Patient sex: M
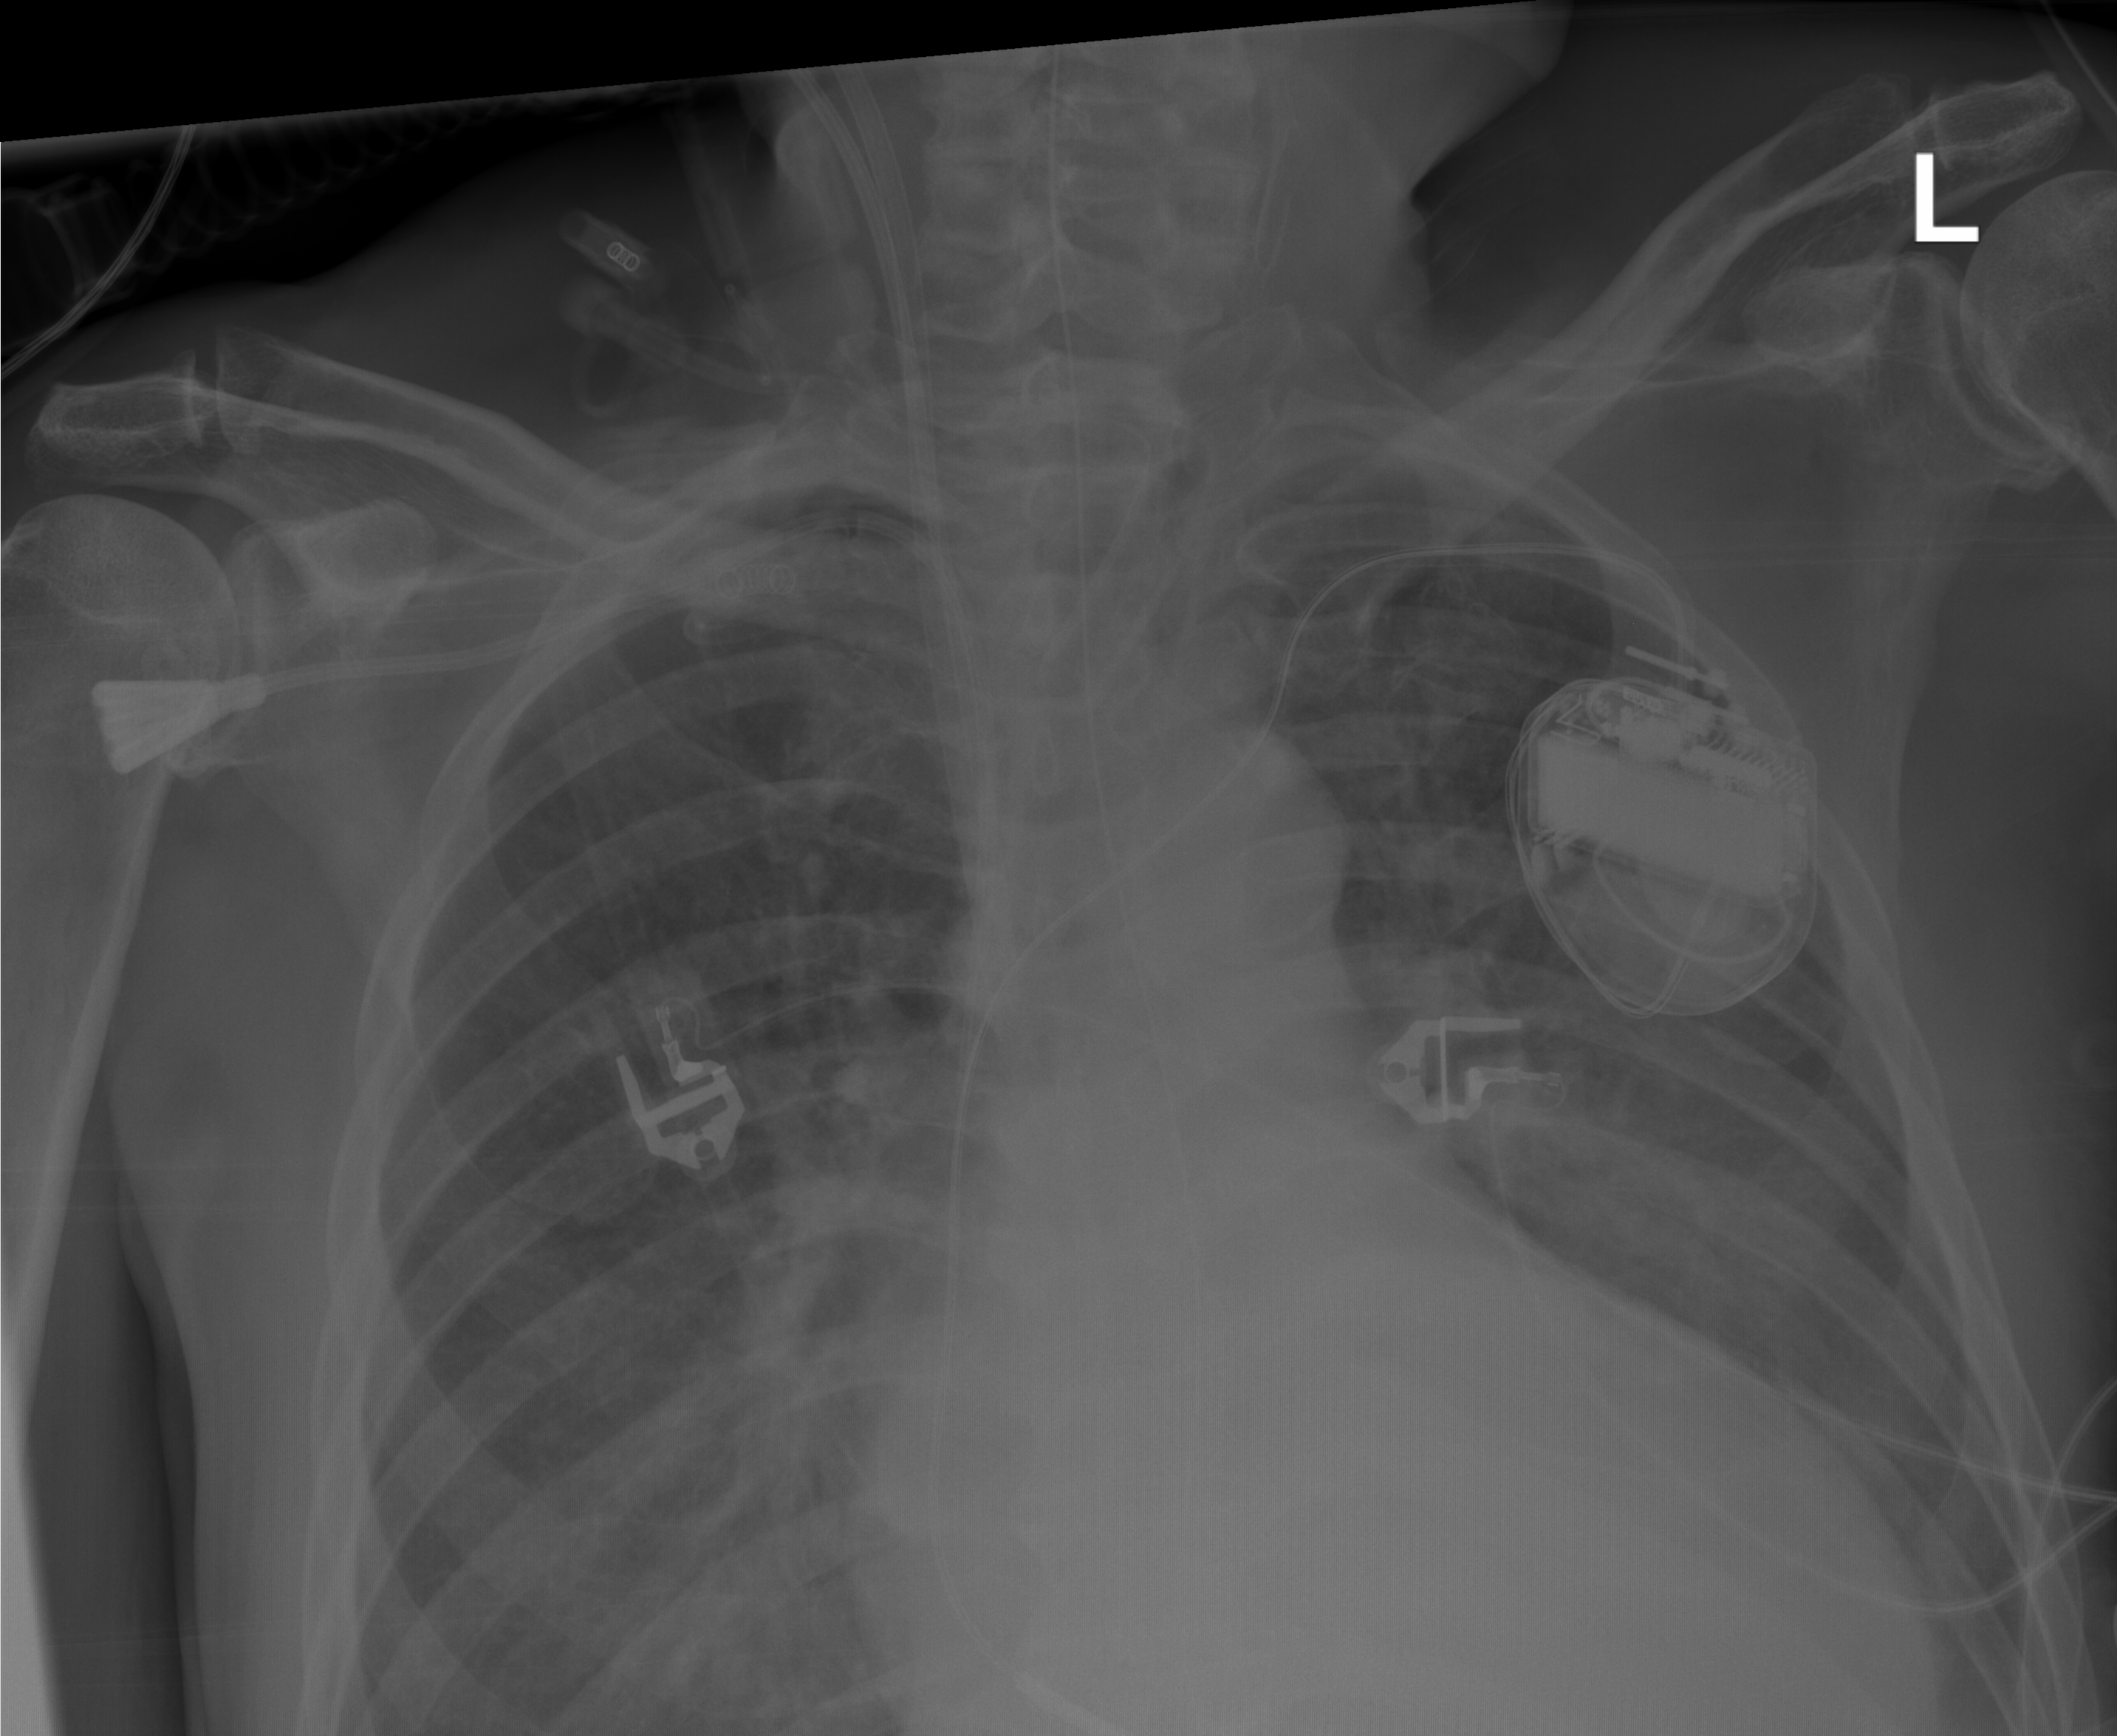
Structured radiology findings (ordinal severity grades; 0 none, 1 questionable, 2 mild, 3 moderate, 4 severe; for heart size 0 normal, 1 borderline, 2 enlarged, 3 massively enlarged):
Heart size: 2
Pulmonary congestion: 1
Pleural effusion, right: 1
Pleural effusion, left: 1
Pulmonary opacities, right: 0
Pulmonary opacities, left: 0
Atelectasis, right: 2
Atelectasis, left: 2